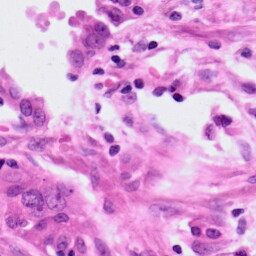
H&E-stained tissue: Lung